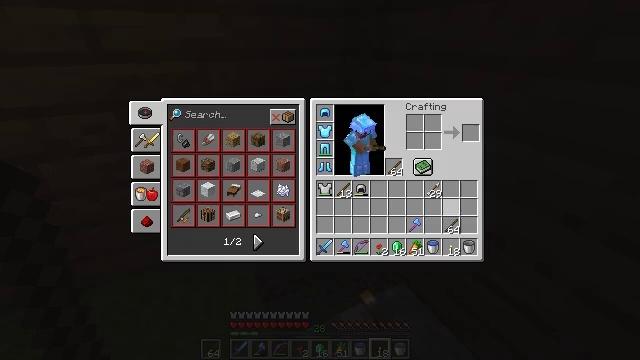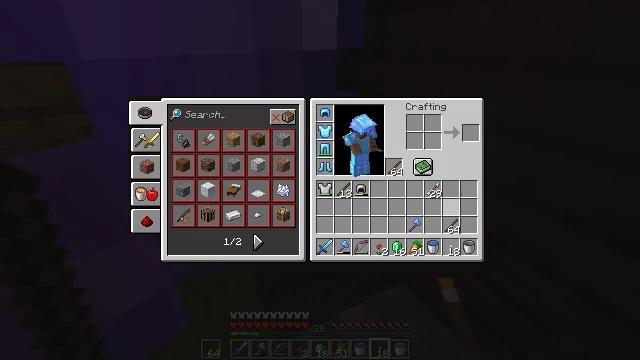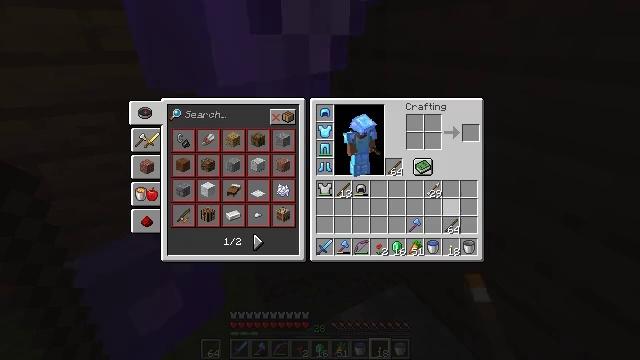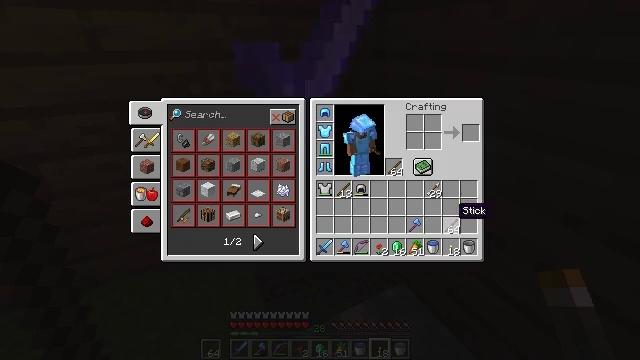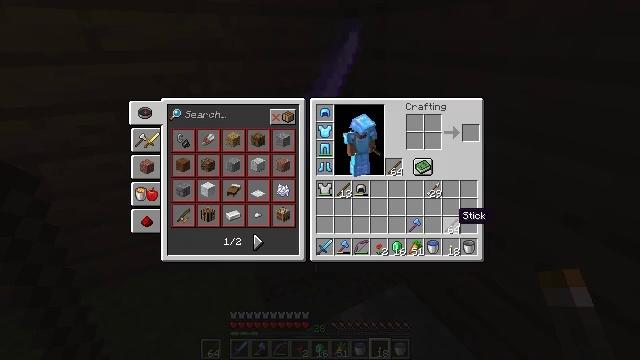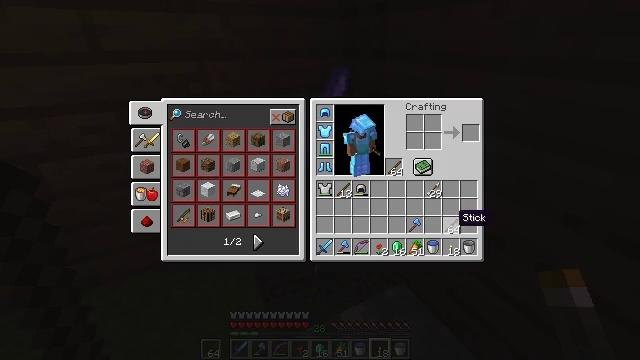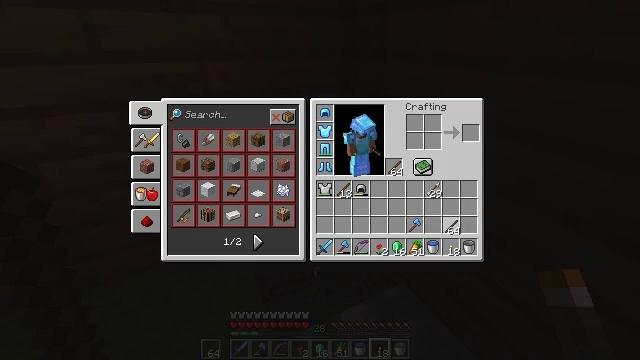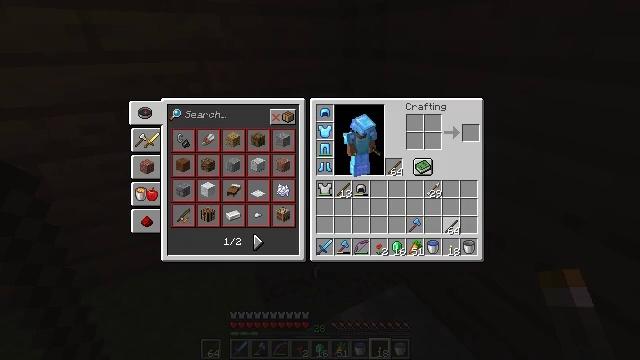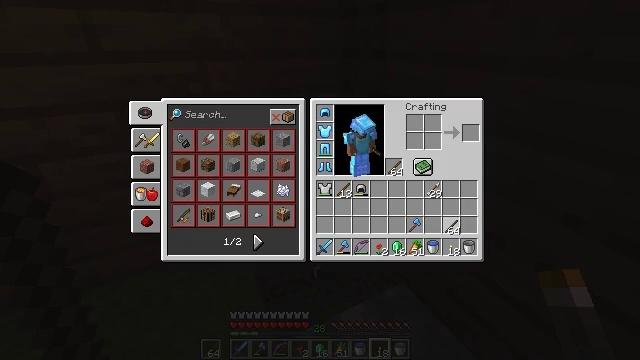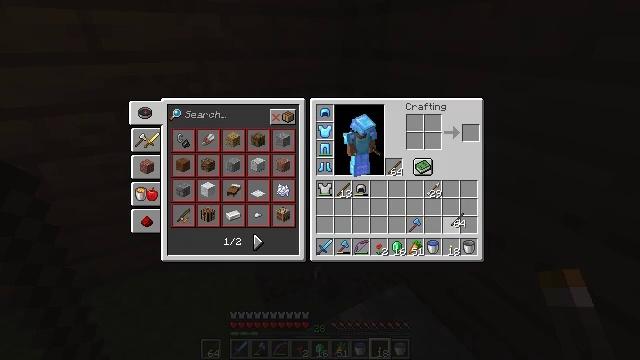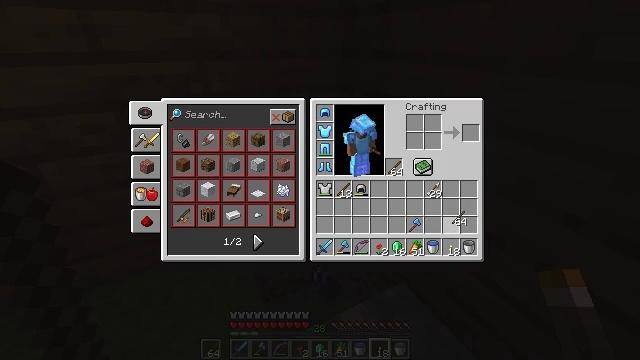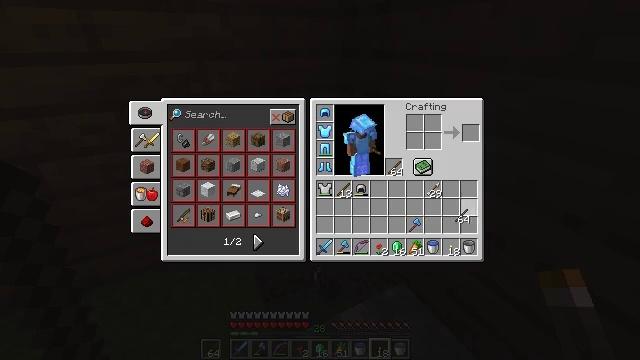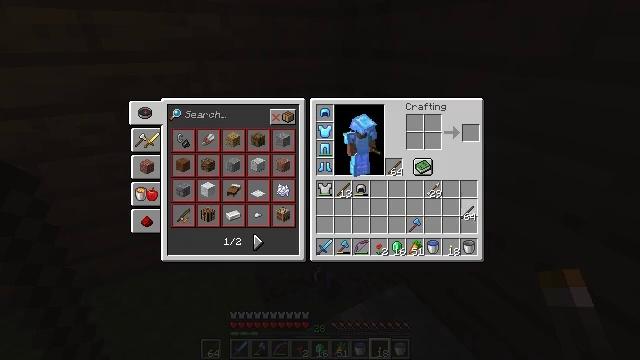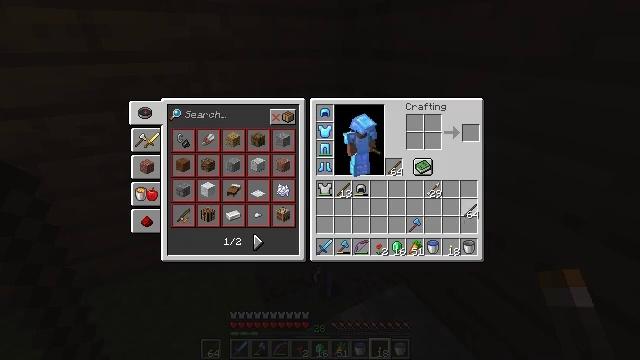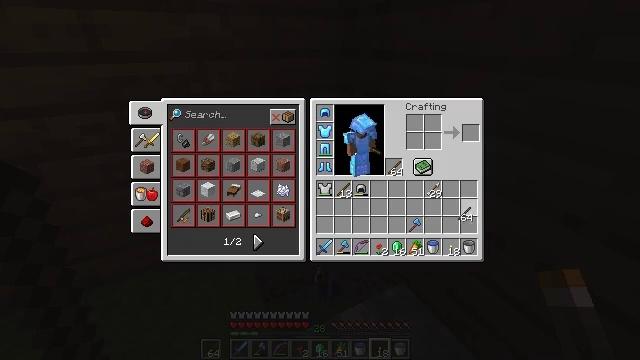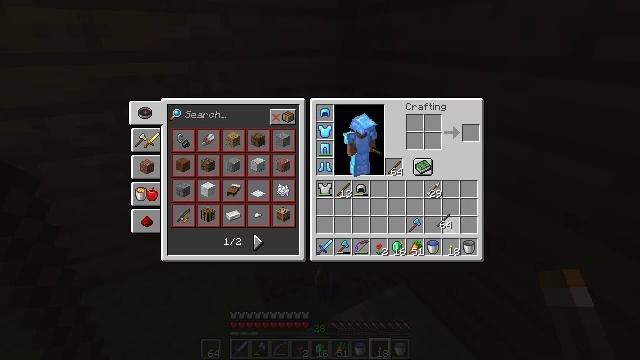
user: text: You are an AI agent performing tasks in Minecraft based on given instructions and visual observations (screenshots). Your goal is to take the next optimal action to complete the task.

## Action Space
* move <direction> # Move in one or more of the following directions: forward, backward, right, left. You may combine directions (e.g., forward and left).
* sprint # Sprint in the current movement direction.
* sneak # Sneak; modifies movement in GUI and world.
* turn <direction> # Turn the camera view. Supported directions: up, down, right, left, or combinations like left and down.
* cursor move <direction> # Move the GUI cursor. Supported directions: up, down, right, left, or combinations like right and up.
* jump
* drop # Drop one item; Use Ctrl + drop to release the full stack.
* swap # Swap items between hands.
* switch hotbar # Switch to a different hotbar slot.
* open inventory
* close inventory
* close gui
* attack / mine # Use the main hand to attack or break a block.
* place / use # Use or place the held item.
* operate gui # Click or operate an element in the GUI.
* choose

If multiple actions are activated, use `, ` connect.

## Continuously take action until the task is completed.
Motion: motion action
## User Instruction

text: Remove an iron helmet from the inventory.
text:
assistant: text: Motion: open gui
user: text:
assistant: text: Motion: no_op
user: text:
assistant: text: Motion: no_op
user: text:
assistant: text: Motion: no_op
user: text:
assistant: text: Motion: no_op
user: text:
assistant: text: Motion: operate gui
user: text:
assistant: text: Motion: operate gui
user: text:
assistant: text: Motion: operate gui
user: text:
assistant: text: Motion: cursor move up
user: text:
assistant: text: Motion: no_op
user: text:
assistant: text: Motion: no_op
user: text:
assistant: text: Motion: no_op
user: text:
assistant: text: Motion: no_op
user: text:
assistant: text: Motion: no_op
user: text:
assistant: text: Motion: cursor move left and down
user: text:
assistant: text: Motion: cursor move left
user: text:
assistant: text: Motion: no_op
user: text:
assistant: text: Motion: operate gui
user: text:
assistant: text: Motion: operate gui
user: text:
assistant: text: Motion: no_op
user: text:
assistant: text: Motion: no_op
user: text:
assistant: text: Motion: no_op
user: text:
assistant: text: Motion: no_op
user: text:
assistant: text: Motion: cursor move right
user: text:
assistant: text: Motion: cursor move left and up
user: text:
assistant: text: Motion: cursor move left and up
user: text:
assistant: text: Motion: cursor move left and up
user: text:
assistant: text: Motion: no_op
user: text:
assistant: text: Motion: no_op
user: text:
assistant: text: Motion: no_op